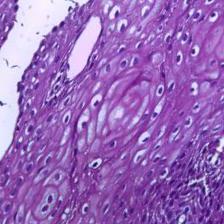
Diagnosis: Normal